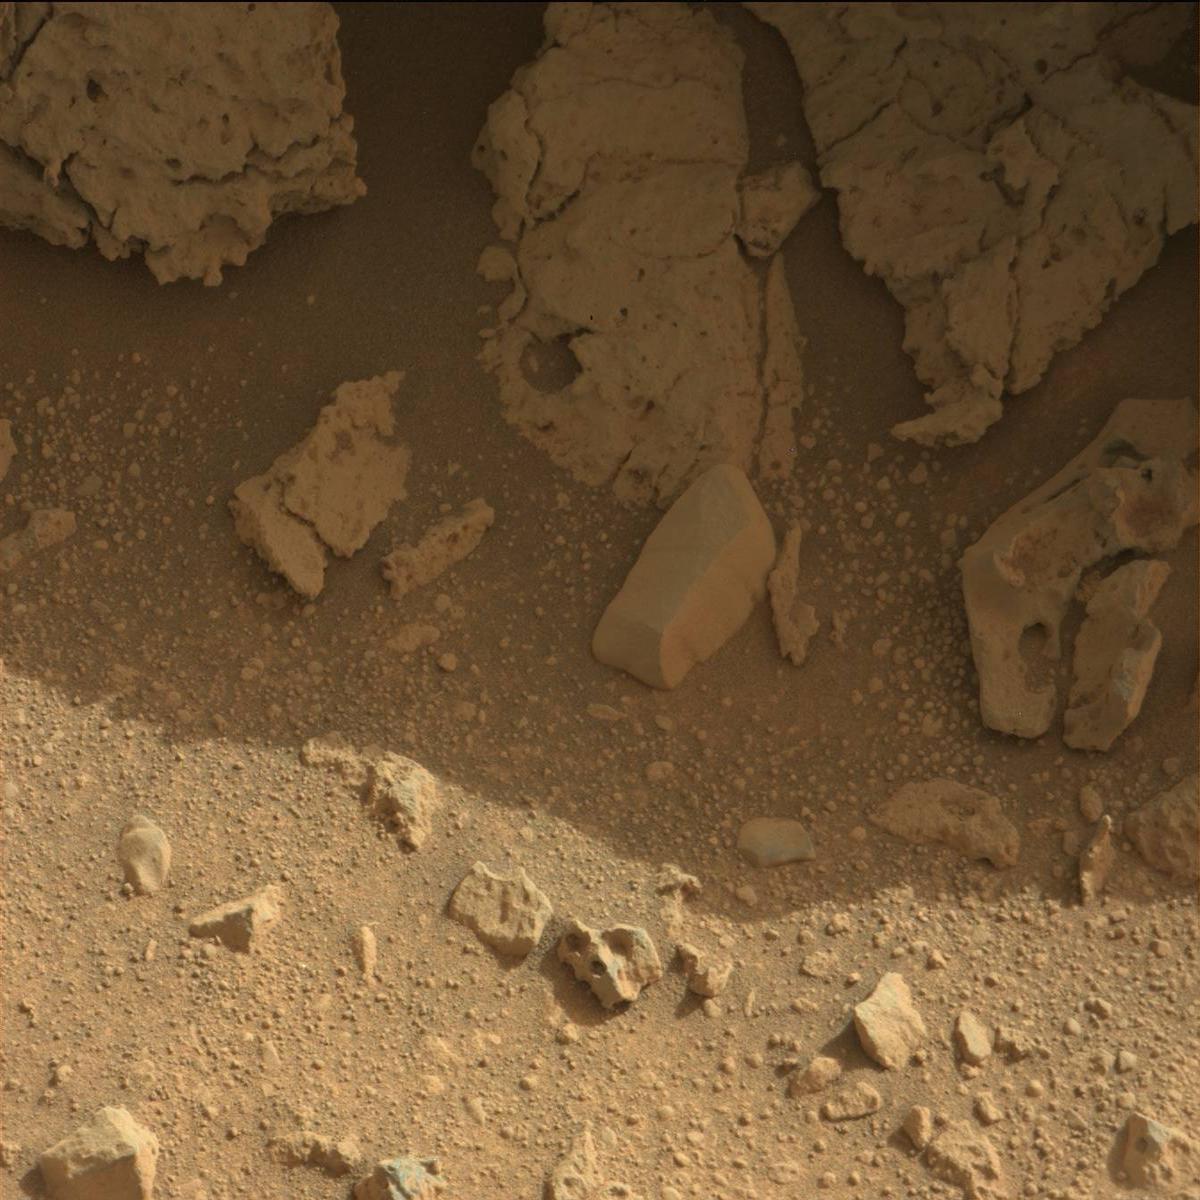
Terrain classes present: Bedrock, Rock, Sand / Soil